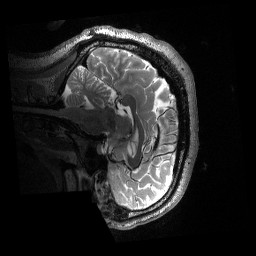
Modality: T2w
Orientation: sagittal
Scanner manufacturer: siemens
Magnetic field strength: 3 T
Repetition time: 3.2 s
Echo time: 0.563 s